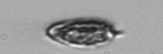
Label: Prorocentrum_triestinum